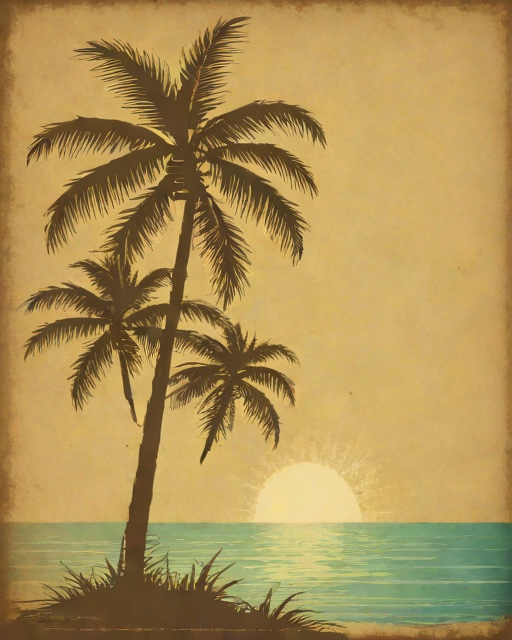
Category: Summer